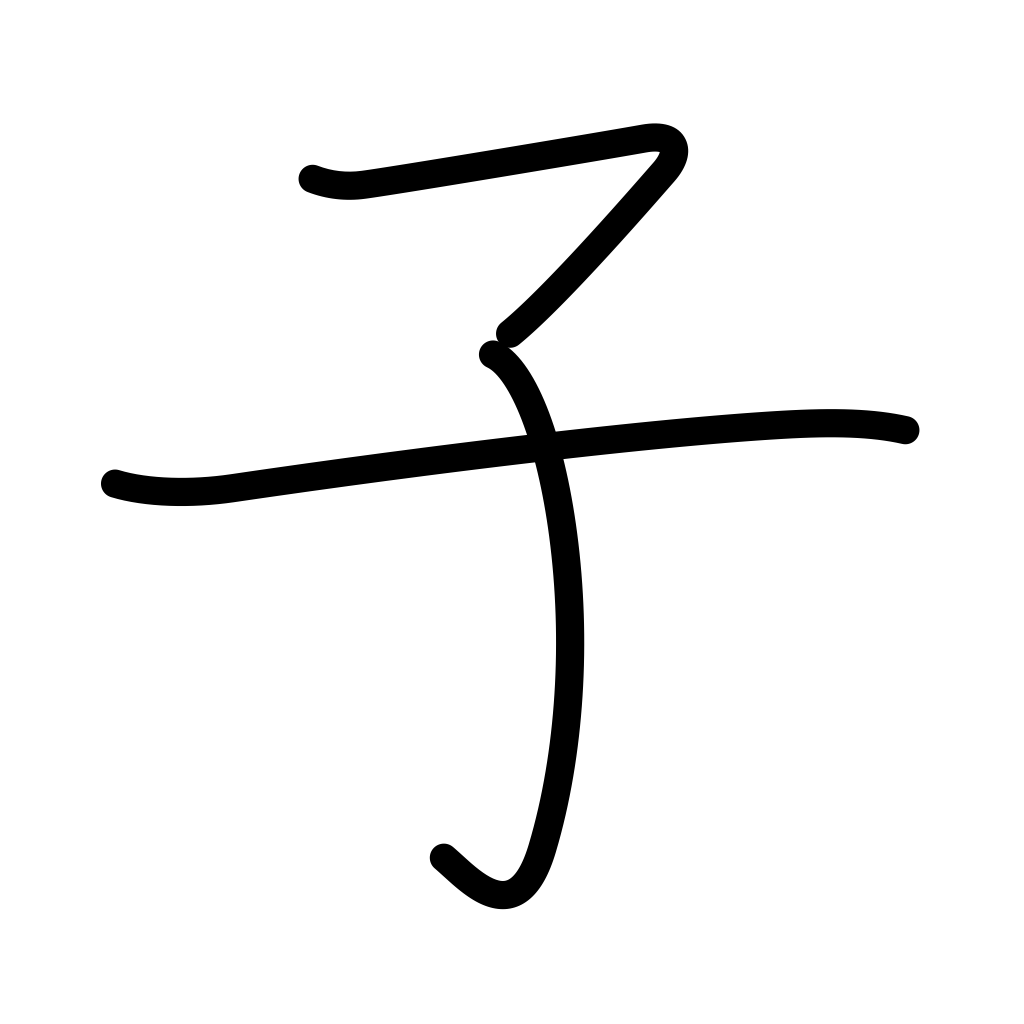
Meaning: child, sign of the rat, 11PM-1AM, first sign of Chinese zodiac